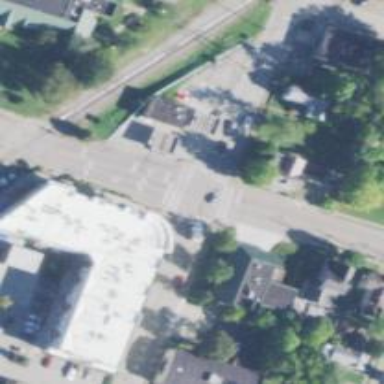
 lined with retail stores on both sides."